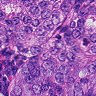
Metastatic tissue present: yes